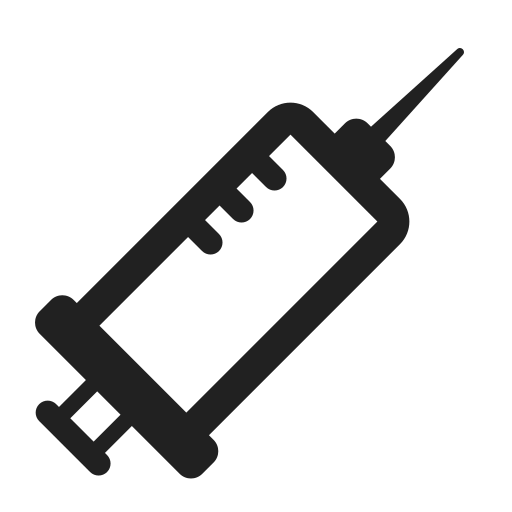
syringe high contrast